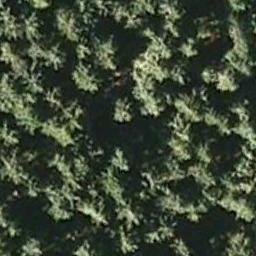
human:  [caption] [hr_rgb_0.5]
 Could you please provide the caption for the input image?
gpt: The forest is full of green trees .

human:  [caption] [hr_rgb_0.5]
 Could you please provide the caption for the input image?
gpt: Many green trees are in a forest and the leaves cast a black shadow .

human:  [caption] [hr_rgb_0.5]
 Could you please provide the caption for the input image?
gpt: There are some crisscross paths on this land .

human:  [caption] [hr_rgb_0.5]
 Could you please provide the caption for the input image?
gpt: The forest has a lot of randomly arranged green trees .

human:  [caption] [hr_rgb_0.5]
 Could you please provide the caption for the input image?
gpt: A forest with many green trees .